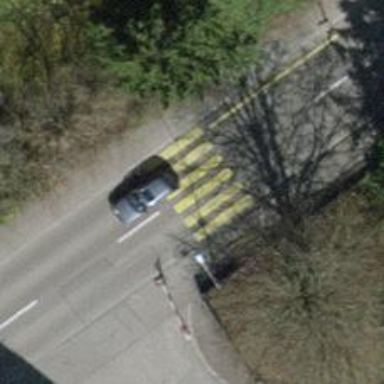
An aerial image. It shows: Uncontrolled zebra crossing on the road.